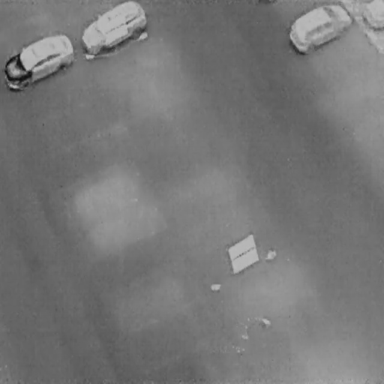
There are four Cars in the infrared image.